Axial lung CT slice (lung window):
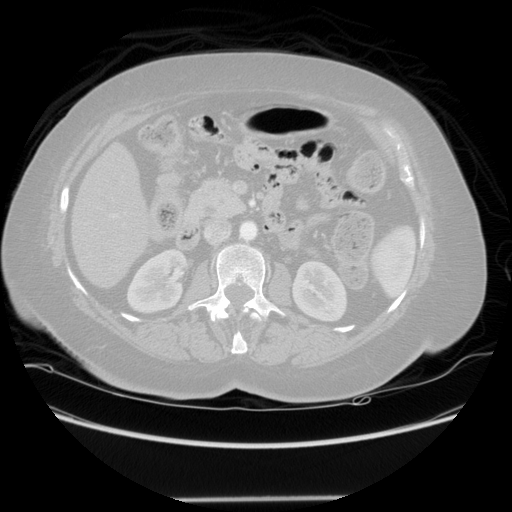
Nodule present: no